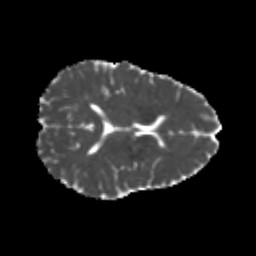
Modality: MD
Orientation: axial
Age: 25
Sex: female
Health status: healthy
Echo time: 0.074 s